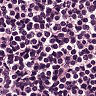
Metastatic tissue present: no